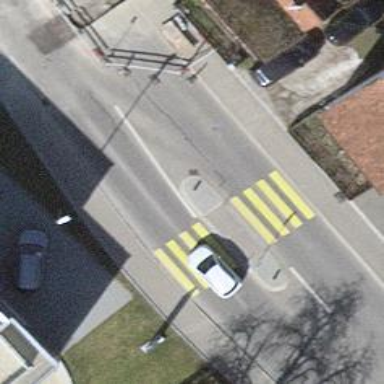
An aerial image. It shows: Uncontrolled crossing with island and markings.